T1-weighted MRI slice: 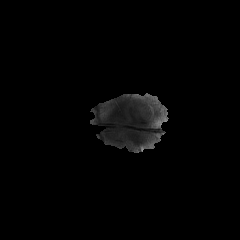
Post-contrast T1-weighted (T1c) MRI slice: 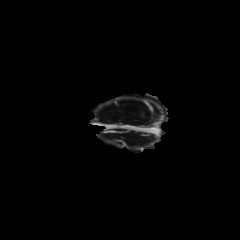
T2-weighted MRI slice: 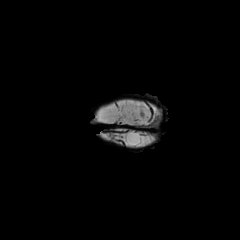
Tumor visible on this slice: no